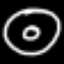
Label: donut